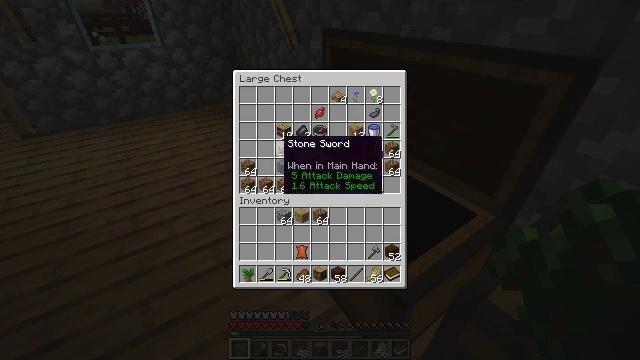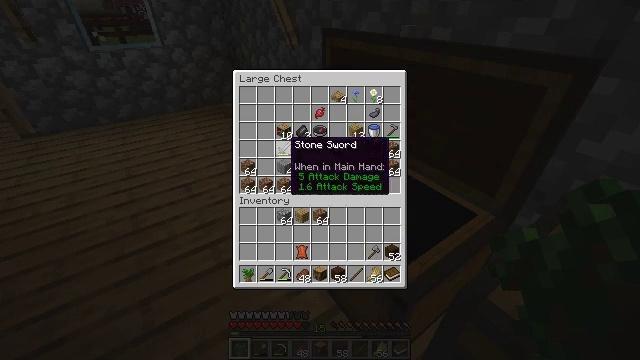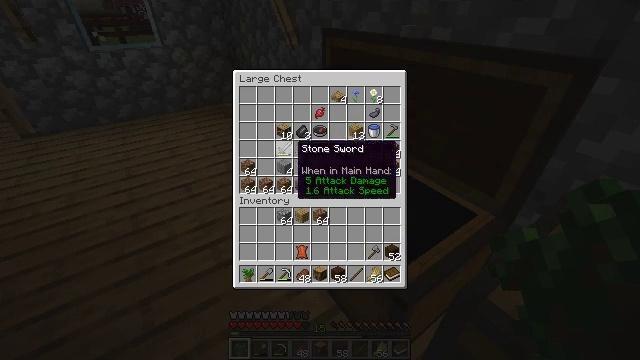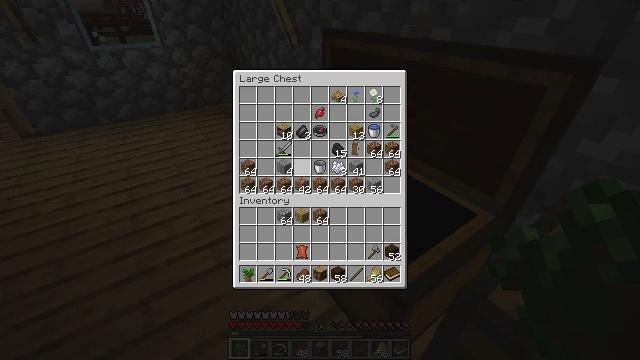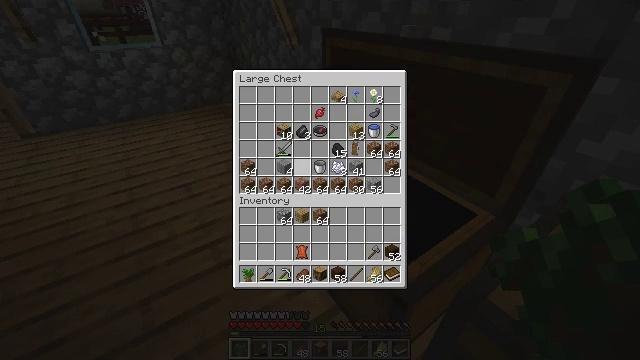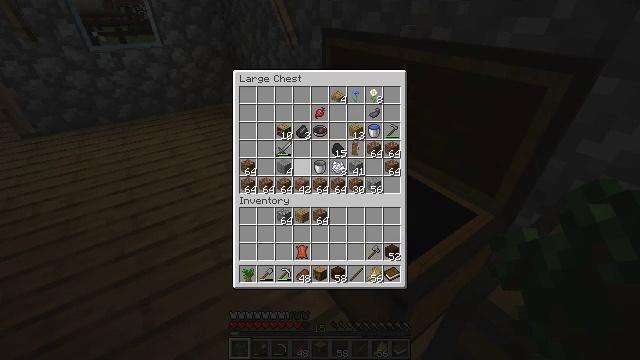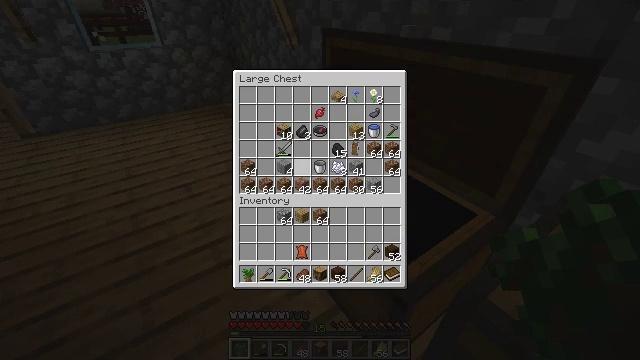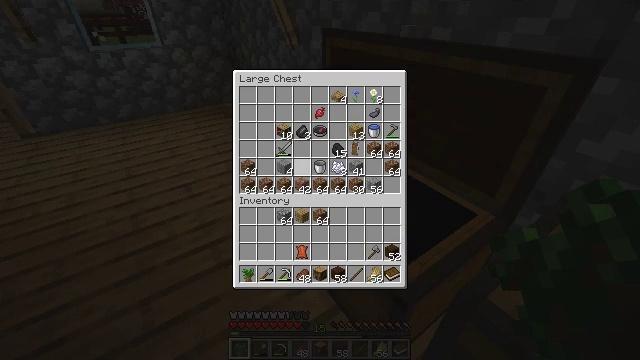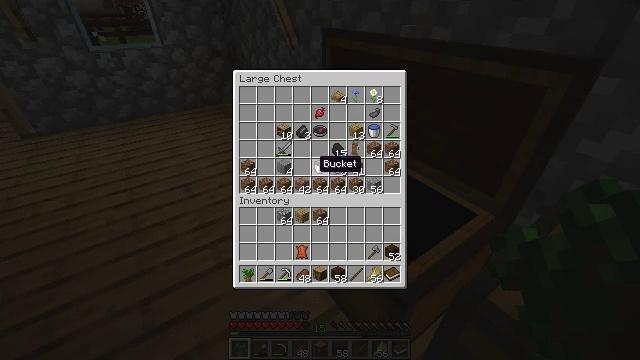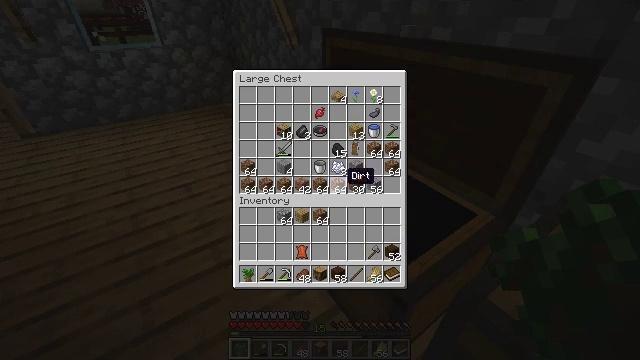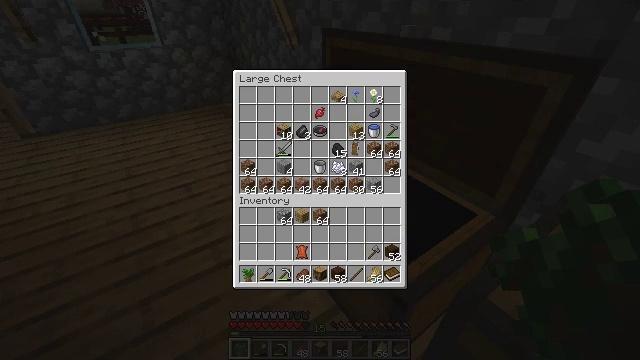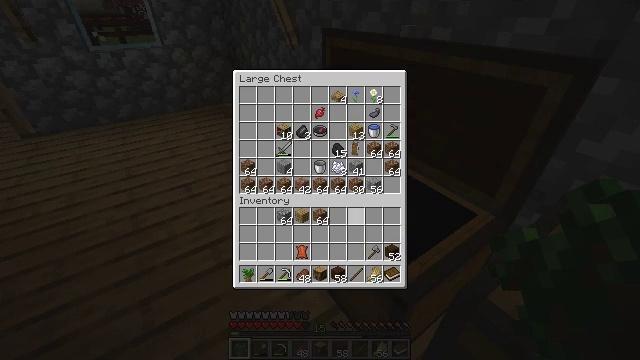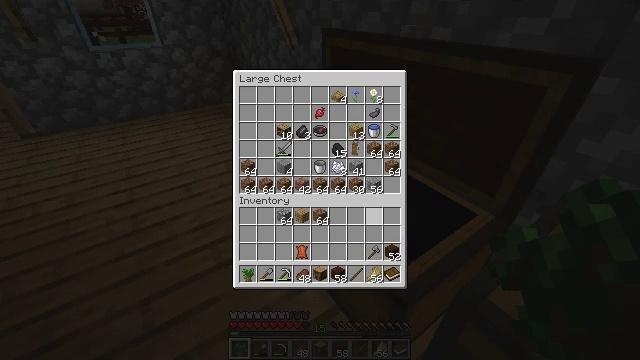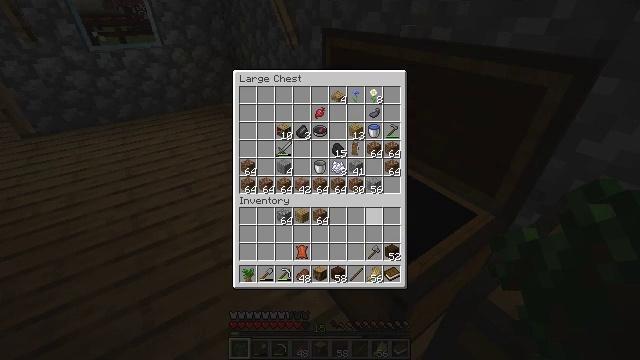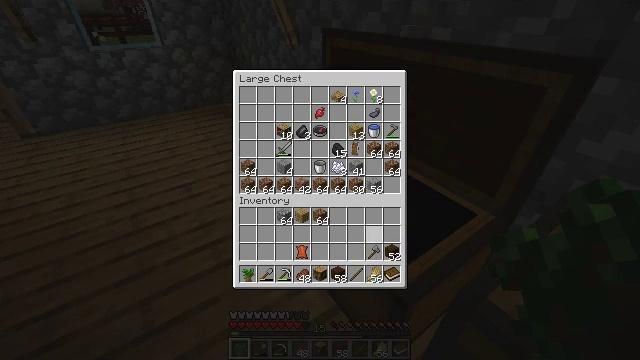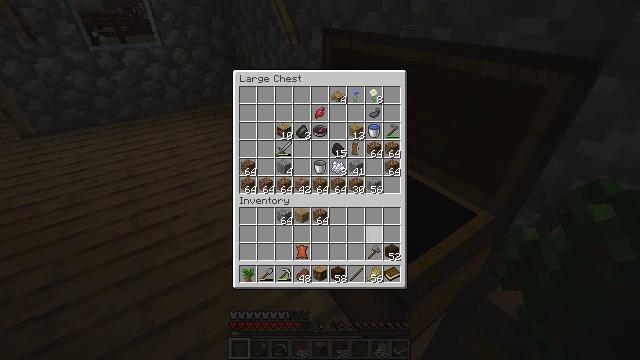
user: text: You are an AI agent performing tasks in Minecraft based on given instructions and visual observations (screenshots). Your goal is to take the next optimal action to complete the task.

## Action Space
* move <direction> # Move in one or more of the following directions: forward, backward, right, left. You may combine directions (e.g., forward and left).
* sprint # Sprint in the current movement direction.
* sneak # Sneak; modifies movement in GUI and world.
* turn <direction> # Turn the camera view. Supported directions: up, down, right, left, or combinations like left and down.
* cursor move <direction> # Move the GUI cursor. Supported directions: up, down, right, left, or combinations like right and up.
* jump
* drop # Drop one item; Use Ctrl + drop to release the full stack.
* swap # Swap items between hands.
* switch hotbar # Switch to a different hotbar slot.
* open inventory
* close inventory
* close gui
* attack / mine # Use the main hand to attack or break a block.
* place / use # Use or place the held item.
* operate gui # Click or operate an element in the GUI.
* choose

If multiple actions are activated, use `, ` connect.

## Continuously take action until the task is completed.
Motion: motion action
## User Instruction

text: Harvest sugar cane from the plant.
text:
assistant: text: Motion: sneak, cursor move right
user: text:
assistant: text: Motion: sneak
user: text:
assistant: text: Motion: sneak
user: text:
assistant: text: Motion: sneak
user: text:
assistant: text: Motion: sneak
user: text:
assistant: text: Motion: sneak
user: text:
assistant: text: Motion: sneak
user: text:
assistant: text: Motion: sneak, cursor move right
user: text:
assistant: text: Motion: sneak, cursor move right and down
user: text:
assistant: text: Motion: sneak, cursor move right and down
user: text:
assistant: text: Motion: sneak, cursor move right and down
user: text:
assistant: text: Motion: sneak, cursor move right and down
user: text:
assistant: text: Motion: sneak
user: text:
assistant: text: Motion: sneak
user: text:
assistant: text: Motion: sneak, cursor move down
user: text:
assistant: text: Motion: sneak, cursor move down
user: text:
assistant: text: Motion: sneak
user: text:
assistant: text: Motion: sneak
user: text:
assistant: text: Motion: sneak
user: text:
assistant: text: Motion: sneak
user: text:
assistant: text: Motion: sneak
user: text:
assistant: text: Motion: sneak
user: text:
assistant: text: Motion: sneak
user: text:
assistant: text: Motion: sneak
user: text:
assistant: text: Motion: sneak
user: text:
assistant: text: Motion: sneak
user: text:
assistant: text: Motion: sneak
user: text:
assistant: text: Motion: sneak
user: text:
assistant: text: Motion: sneak
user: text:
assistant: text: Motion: sneak